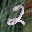
Label: 2